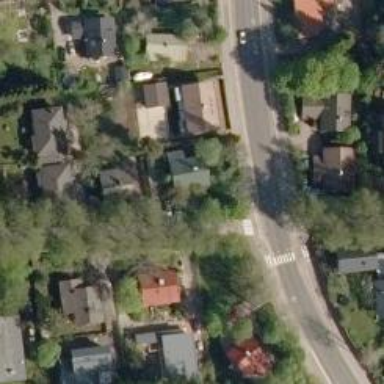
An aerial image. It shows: Road with "give way" sign.